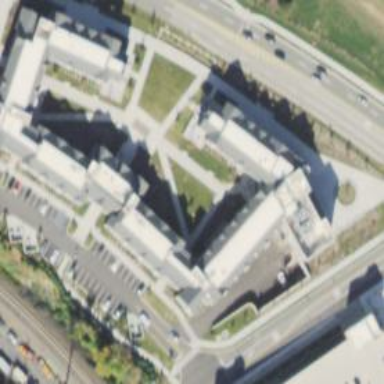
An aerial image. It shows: Dormitory building.